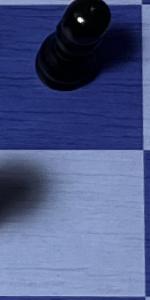
Label: Empty